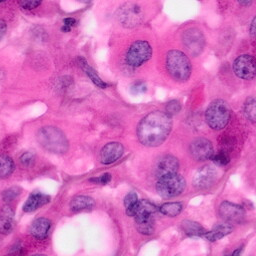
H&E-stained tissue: Pancreatic